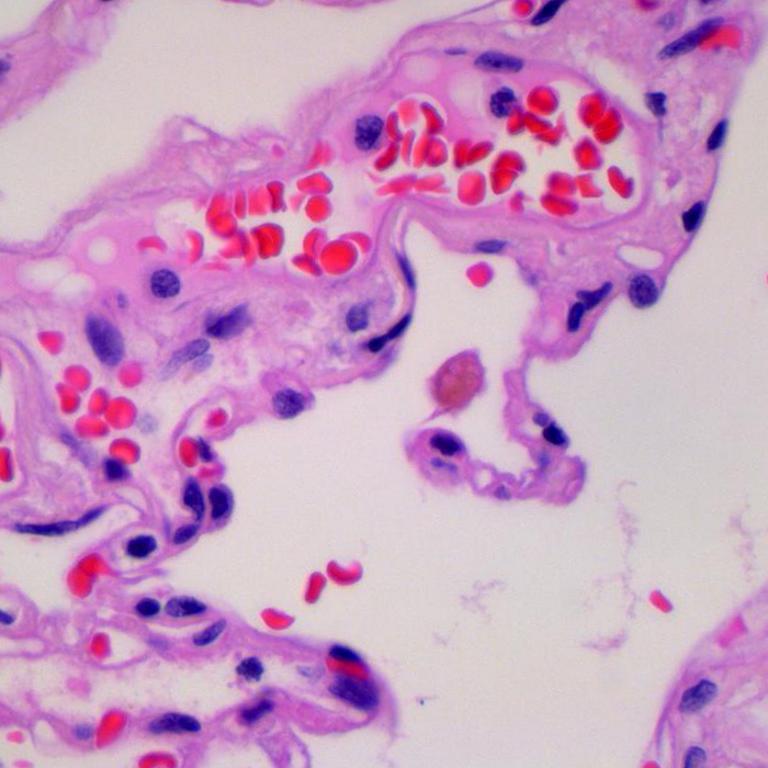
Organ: lung
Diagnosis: benign